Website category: sports
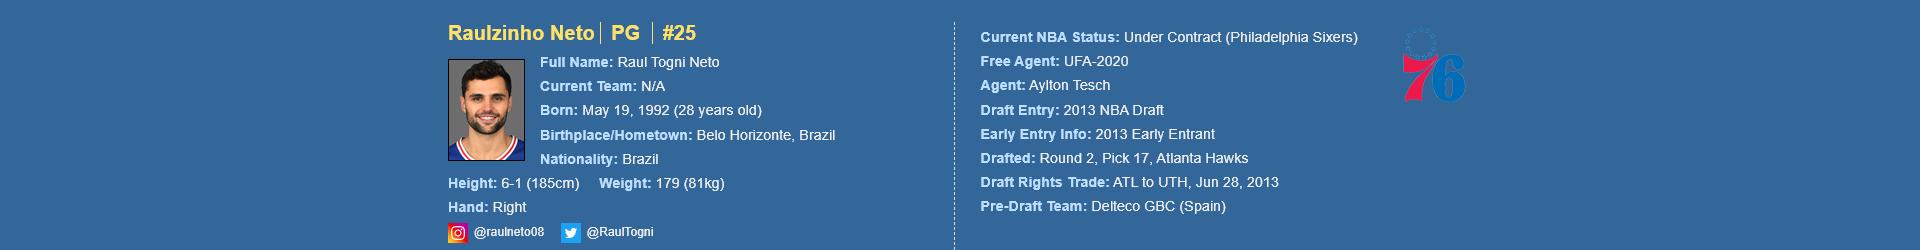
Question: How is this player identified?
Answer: Raulzinho Neto

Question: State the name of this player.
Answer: Raulzinho Neto

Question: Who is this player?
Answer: Raulzinho Neto

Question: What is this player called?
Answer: Raulzinho Neto

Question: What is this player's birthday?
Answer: May 19, 1992

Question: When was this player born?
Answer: May 19, 1992

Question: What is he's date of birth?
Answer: May 19, 1992

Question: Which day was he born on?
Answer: May 19, 1992

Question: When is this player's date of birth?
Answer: May 19, 1992

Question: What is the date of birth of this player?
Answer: May 19, 1992

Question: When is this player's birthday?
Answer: May 19, 1992

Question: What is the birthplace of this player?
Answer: Belo Horizonte, Brazil

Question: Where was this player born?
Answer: Belo Horizonte, Brazil

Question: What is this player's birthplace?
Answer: Belo Horizonte, Brazil

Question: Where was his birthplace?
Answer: Belo Horizonte, Brazil

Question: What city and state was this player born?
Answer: Belo Horizonte, Brazil

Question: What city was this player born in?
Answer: Belo Horizonte, Brazil

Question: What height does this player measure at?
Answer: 6-1 (185cm)

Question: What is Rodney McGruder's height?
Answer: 6-1 (185cm)

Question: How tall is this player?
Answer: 6-1 (185cm)

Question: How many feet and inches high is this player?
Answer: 6-1 (185cm)

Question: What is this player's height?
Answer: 6-1 (185cm)

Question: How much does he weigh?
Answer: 179 (81kg)

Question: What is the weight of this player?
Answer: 179 (81kg)

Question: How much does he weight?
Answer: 179 (81kg)

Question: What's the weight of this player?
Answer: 179 (81kg)

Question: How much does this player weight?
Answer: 179 (81kg)

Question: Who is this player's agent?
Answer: Aylton Tesch

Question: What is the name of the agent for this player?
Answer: Aylton Tesch

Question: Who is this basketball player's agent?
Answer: Aylton Tesch

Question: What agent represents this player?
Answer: Aylton Tesch